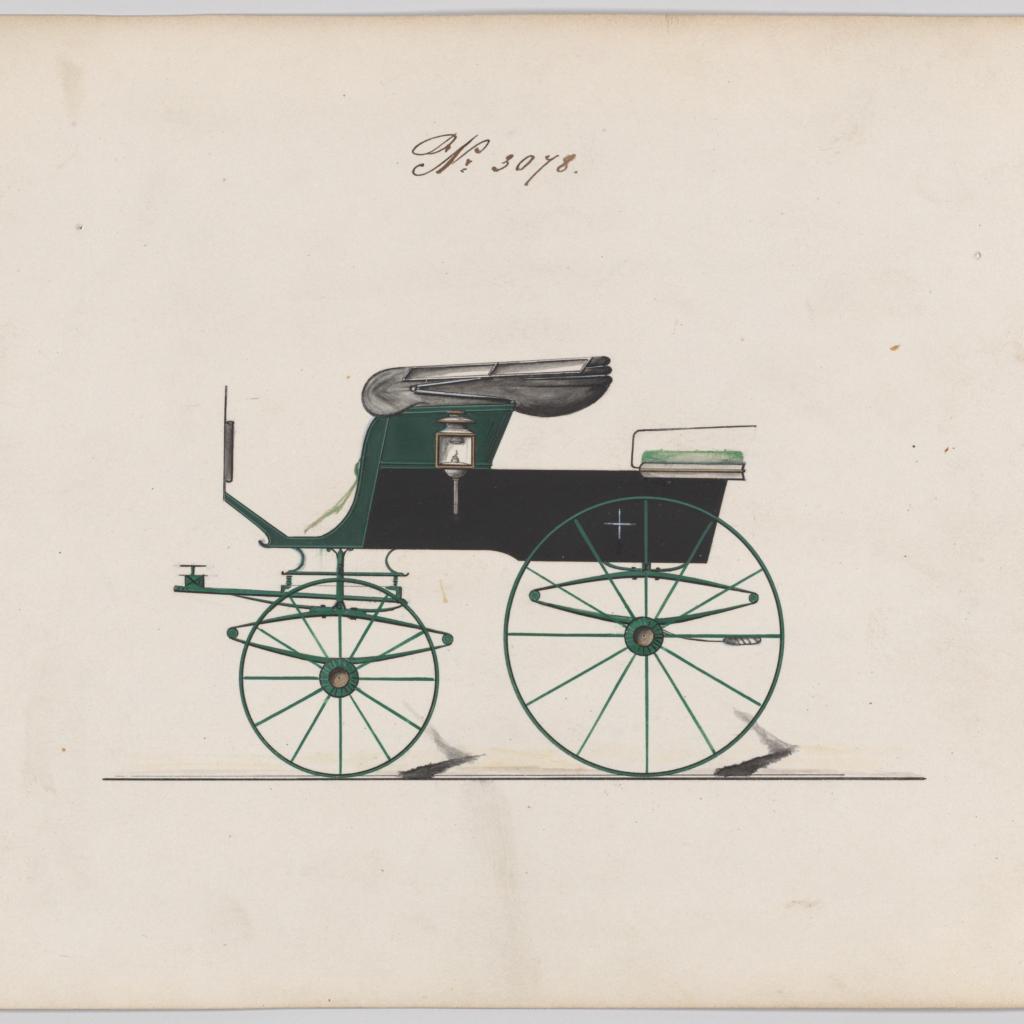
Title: Design for Stanhope Phaeton, no. 3078
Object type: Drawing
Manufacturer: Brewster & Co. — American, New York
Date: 1874
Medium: Pen and black ink, watercolor and gouache
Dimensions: sheet: 7 x 9 15/16 in. (17.8 x 25.2 cm)
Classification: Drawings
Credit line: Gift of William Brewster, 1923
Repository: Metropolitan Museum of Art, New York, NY